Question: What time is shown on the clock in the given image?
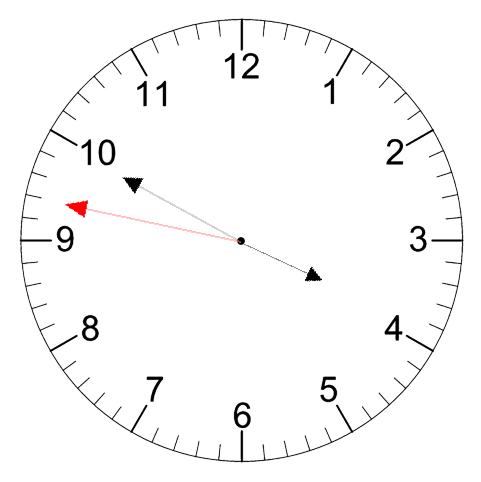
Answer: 03:49:47